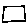
Label: square